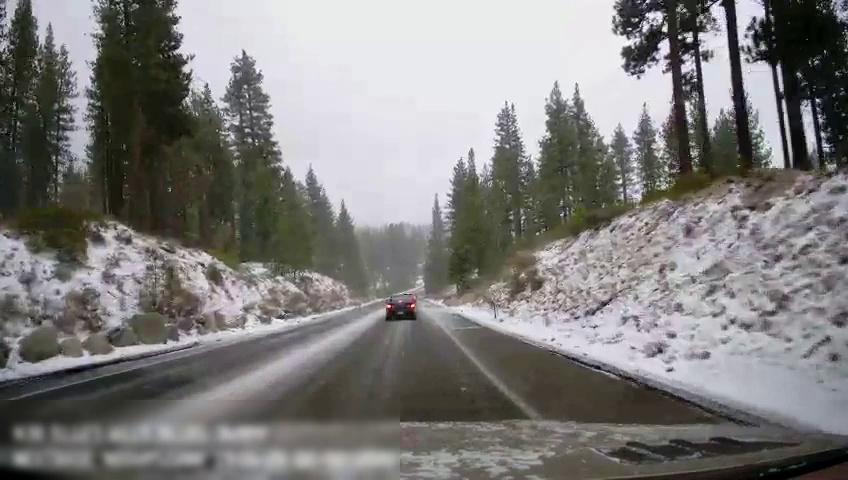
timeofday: Day
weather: Snowy
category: Drivable Space
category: Vehicles | Car
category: Lanes | Opposite Lane
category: Lanes | Current Lane